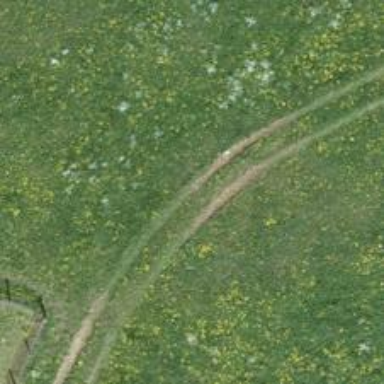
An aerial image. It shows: Grass track road with grade 5 tracktype.